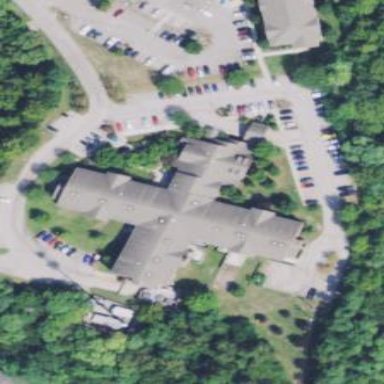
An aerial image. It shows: Nursing home.